Question: I have the following MySQL query:
'''
SELECT * FROM members_family_view ORDER BY 'agelastsept' ASC
'''
Which returns the following results:

I want to be able to change the data returned for display purposes so that instead of agelastsept displaying 7 it would display U8's, 8 would display U9's, 10 would display U11's, 11 would display U12's, 12 would display U13's and 13 would display U14's.
Is this possible in a MySQL query?
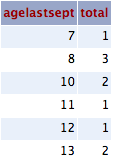
Answer: try this query
'''
select concat('U', (id+1), ''s') as Name, total from tbl
'''
## SQL FIDDLE:
'''
| NAME | TOTAL |
----------------
| U2's | 50 |
| U3's | 55 |
| U4's | 89 |
'''